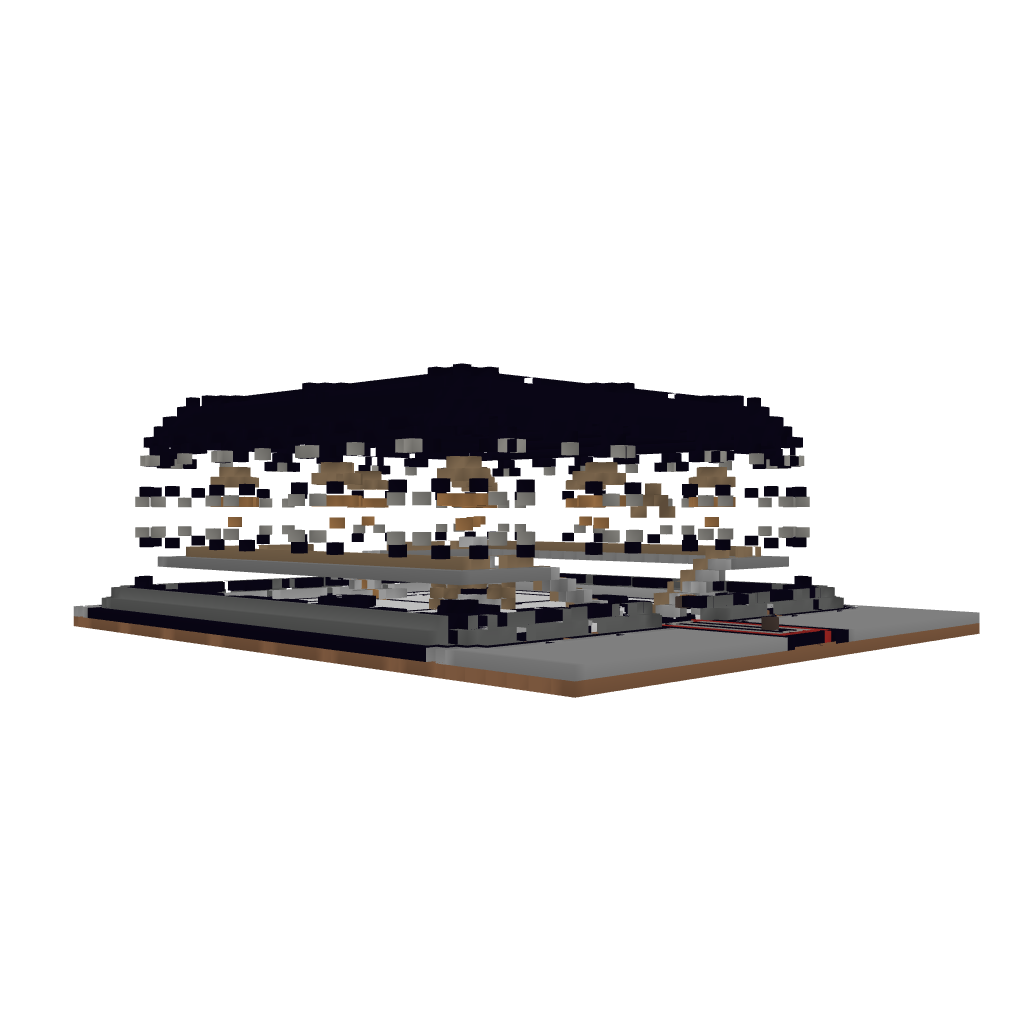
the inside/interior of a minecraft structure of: Meeting Hall